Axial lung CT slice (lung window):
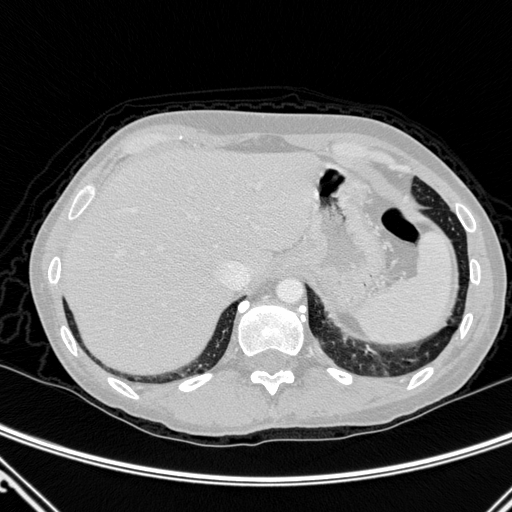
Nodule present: no